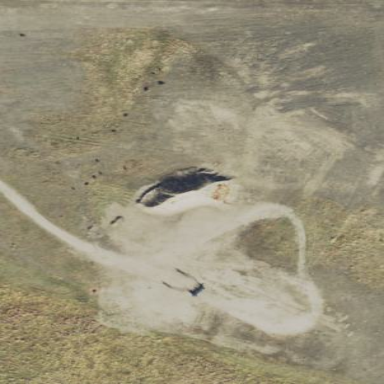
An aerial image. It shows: Quarry area.